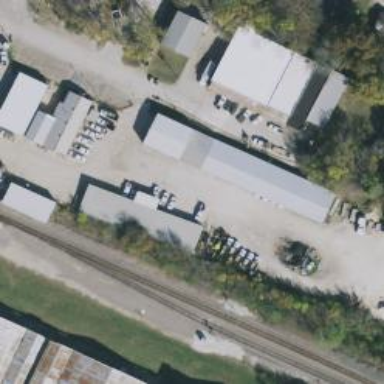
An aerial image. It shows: Industrial building.